Field crop: tomato
Growth stage: 2
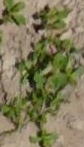
Species: portulaca